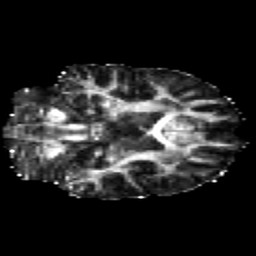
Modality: FA
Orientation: coronal
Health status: healthy
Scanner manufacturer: siemens
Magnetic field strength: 3 T
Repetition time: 12 s
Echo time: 0.092 s